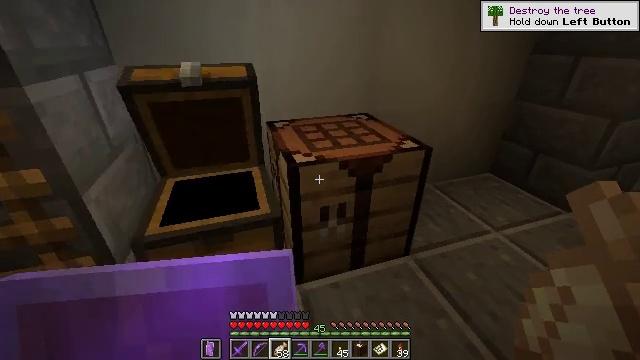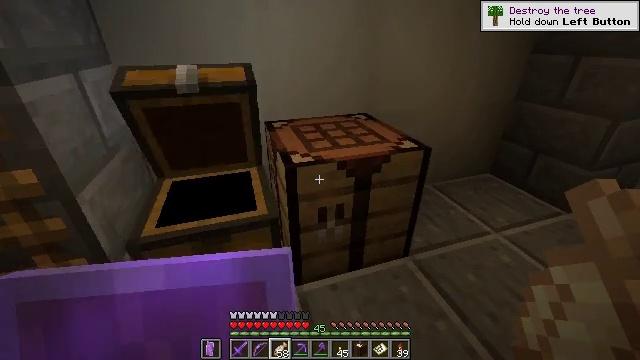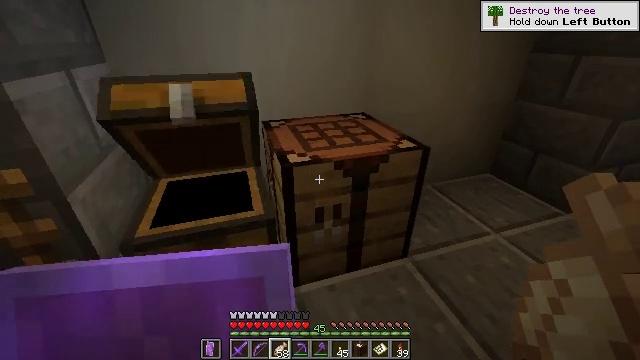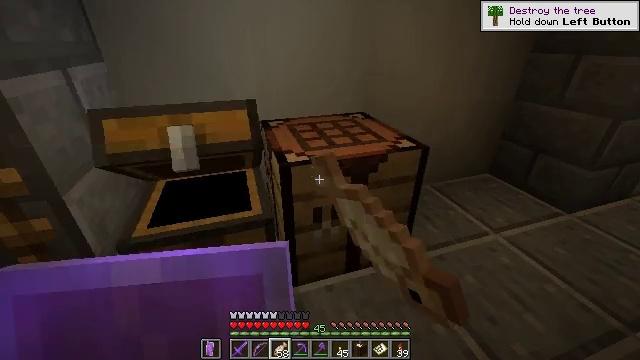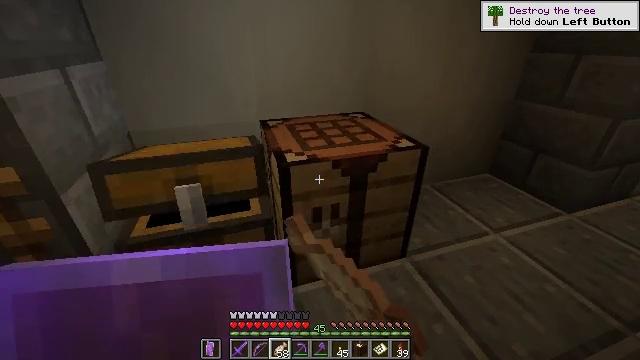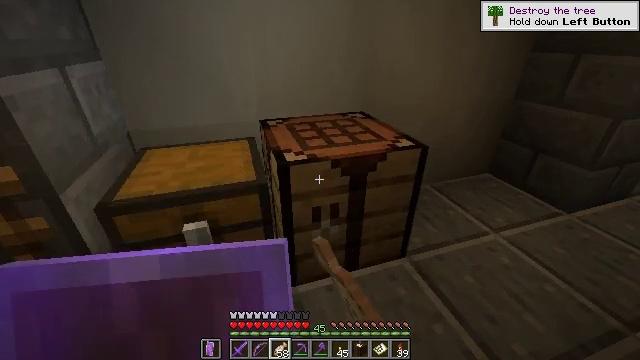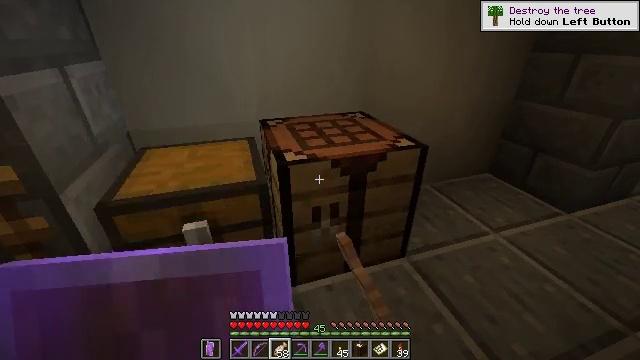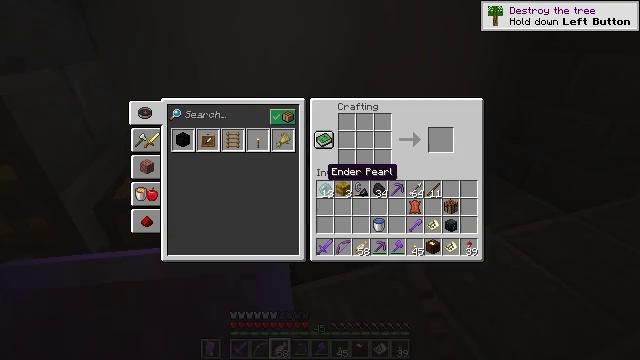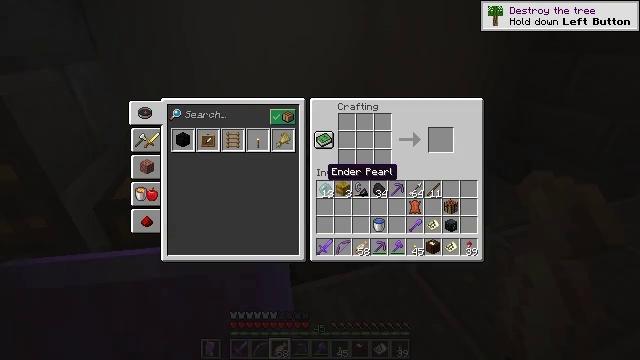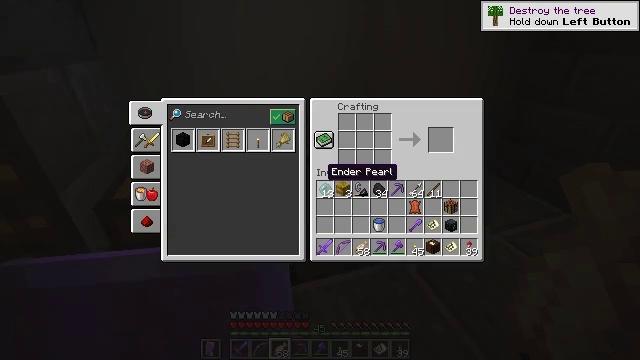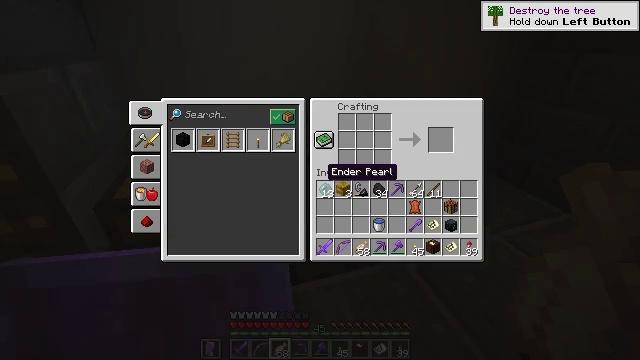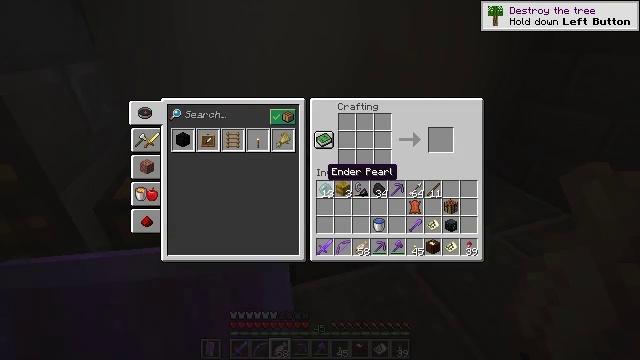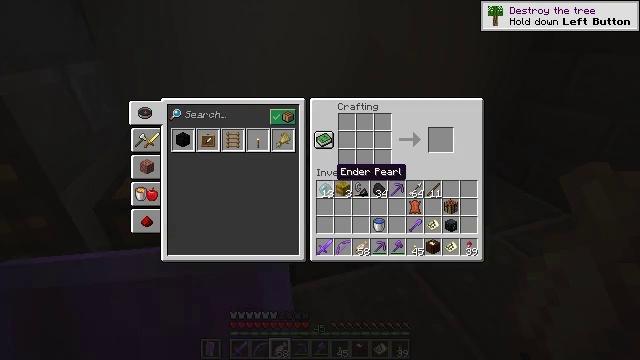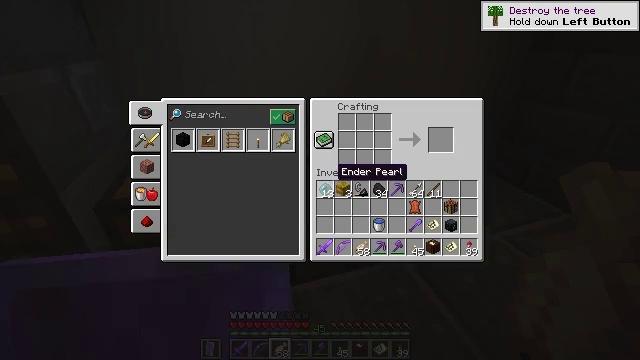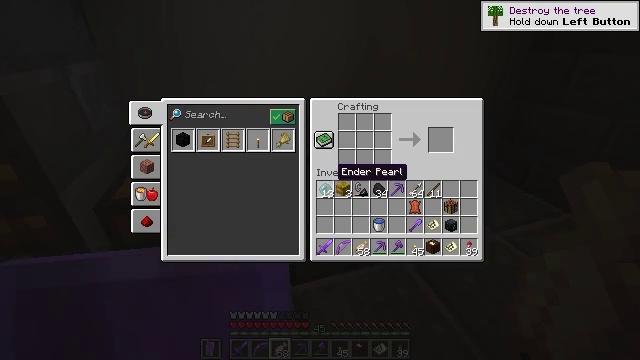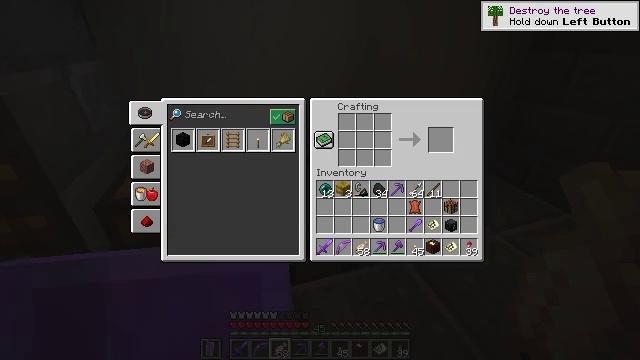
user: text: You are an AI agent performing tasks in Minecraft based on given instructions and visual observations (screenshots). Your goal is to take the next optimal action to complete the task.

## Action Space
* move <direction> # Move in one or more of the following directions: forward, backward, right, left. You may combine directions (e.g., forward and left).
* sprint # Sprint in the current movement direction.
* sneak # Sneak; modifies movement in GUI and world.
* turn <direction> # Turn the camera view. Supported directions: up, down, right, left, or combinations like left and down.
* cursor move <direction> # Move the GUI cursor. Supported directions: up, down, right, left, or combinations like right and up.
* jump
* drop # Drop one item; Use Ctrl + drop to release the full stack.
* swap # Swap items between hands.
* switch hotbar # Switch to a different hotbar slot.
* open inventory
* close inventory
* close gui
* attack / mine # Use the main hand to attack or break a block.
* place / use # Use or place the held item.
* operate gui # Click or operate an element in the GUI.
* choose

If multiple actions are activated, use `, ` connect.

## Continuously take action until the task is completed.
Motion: motion action
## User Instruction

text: Make an item frame in the crafting table.
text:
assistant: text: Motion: no_op
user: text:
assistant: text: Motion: use / place
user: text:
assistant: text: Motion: use / place
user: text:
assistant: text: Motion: use / place
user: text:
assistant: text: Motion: use / place
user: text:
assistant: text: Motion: no_op
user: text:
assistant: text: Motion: no_op
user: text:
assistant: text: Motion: no_op
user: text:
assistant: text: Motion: no_op
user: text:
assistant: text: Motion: no_op
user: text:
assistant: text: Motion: no_op
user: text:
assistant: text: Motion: no_op
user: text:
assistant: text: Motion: no_op
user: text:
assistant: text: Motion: no_op
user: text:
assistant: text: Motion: turn left
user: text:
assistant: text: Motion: turn left
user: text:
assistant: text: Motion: turn left
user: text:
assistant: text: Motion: turn left and up
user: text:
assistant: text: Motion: turn left
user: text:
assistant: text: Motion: turn left
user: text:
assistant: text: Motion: no_op
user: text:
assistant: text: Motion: no_op
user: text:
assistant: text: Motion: no_op
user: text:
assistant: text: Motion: no_op
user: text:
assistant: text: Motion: no_op
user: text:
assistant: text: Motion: no_op
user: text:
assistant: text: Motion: turn left
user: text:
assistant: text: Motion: no_op
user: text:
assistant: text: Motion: no_op
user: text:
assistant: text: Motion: no_op